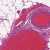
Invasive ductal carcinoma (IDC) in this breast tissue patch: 0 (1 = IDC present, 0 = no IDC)